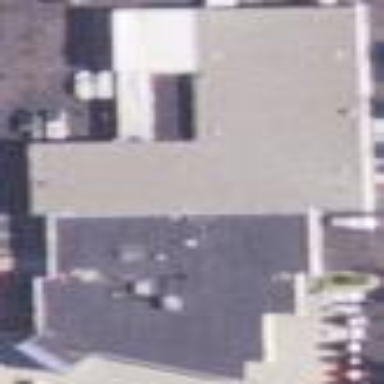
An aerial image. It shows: Commercial building housing car shop.